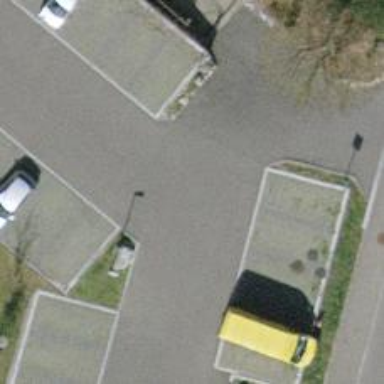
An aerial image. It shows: Road serving as parking aisle.